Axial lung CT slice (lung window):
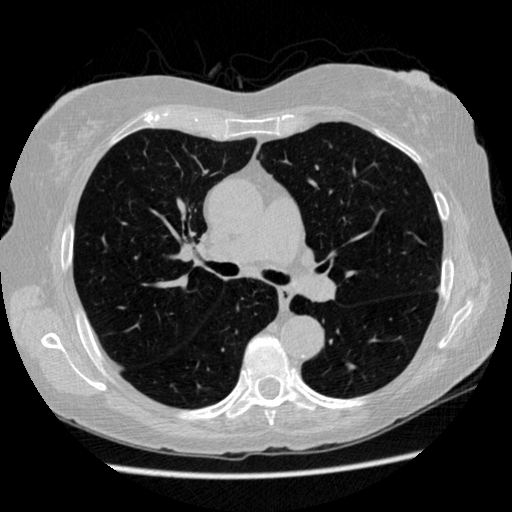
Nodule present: no